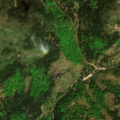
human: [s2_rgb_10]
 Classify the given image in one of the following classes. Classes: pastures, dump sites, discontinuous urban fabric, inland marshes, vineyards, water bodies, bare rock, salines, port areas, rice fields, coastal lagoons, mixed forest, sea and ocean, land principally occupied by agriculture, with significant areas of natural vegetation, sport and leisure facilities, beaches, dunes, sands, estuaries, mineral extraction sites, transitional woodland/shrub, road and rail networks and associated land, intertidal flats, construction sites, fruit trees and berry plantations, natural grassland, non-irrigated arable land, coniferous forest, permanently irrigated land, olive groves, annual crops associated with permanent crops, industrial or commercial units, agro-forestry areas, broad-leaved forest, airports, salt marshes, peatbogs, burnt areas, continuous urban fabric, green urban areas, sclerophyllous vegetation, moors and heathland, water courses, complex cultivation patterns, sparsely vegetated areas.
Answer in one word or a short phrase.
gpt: broad-leaved forest, coniferous forest, mixed forest, natural grassland